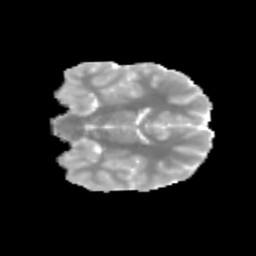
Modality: MD
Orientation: coronal
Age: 13
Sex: male
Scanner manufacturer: siemens
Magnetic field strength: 3 T
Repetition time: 3.8 s
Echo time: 0.07 s